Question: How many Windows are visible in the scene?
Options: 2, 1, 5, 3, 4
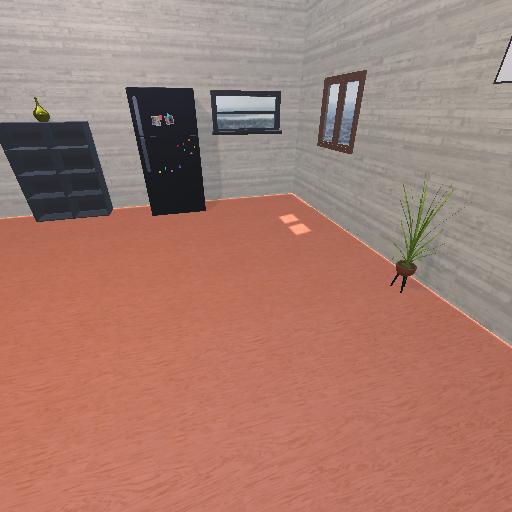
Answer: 2